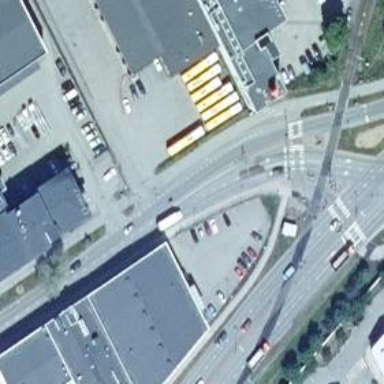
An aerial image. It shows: Circle designated as turning point on the road.